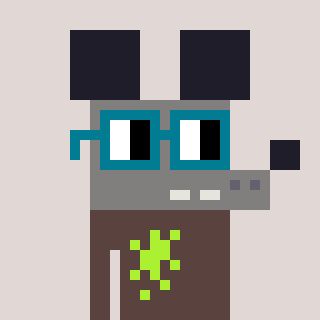
a pixel art character with square dark green glasses, a mouse-shaped head and a darkbrown-colored body on a warm background